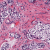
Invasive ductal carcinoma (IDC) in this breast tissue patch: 1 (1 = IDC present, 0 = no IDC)